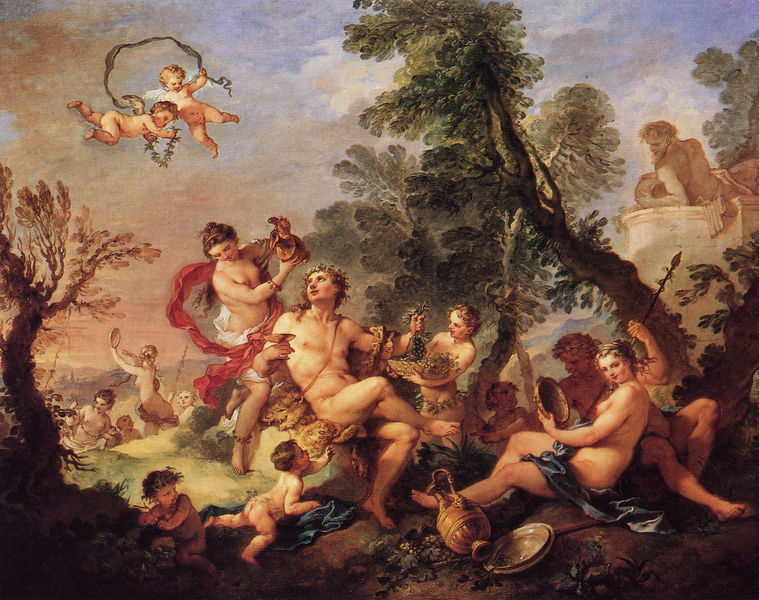
Titel: Bacchanale
Künstler: Charles Joseph Natoire
Standort: Houston (Texas)
Institution: The Museum of Fine Arts
Schlagwörter: akt, baum, berg, blau, blätter, dunkel, flügel, gemälde, gott, gruppe, haut, held, himmel, körper, laub, mann, meer, nackt, schatten, umhang, wasser, weiß, wolken, bäume, frauen, grün, landschaft, menschen, ocker, see, sitzen, äste, bewegung, braun, brust, busen, frankreich, frau, frisur, frisuren, glas, grau, haar, hell, licht, orange, schwarz, szene, obst, rot, tuch, wiese, wolke, beige, fest, tanz, bart, gelage, trinken, architektur, band, barock, halten, inkarnat, schale, schüssel, sockel, stein, teller, bild, schauen, spiegel, öl, baumstamm, erde, gräser, hügel, natur, stamm, wind, zweige, boden, figur, kelch, sitzend, tücher, gewänder, musik, tanzen, rokoko, rosa, rouge, wald, fliegen, kinder, amphore, engel, engelchen, früchte, henkel, krug, putte, putto, schalen, skulptur, statue, trauben, brüste, sommer, wangen, welle, wellen, liebe, mauer, luft, vorsprung, essen, wein, weiber, muskeln, muse, nabel, nackte, plastik, podest, schenkel, entblösst, becher, leiber, nacktheit, antike, schweben, lichtung, geschirr, baun, allegorie, kranz, lorbeer, lorbeerkranz, mythologie, gefässe, orgie, anschauen, girlanden, fragment, wärme, karaffe, triumph, krüge, weintrauben, kraushaar, anbieten, antik, götter, muskel, zeus, bacchus, satyr, faun, griechisch, mythos, nymphe, pan, musen, nymphen, antikisierend, poussin, venus, eiche, hochzeit, speer, apoll, pokal, traube, gottheit, reigen, rebe, amor, putten, helden, putti, gestürzt, apollo, bacchanal, dionysos, siegeskranz, monument, stien, idealisiert, bauplastik, spätbarock, lustgarten, männe, weinkrug, scherbe, abgestorben, bachsu, bachus, brustwarzenb, dionisos, dionysisch, einschenken, gruooe, knäblein, lebend, lucculus, mytologie, neptun, schweben putten, weingott, baccus, ariadne, dionysus, fruaen, 17 jahrhundert, nartock, puttio, bacchanla